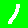
Digit: 1